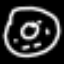
Label: donut